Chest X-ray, AP view. Patient: 32 years old, sex M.
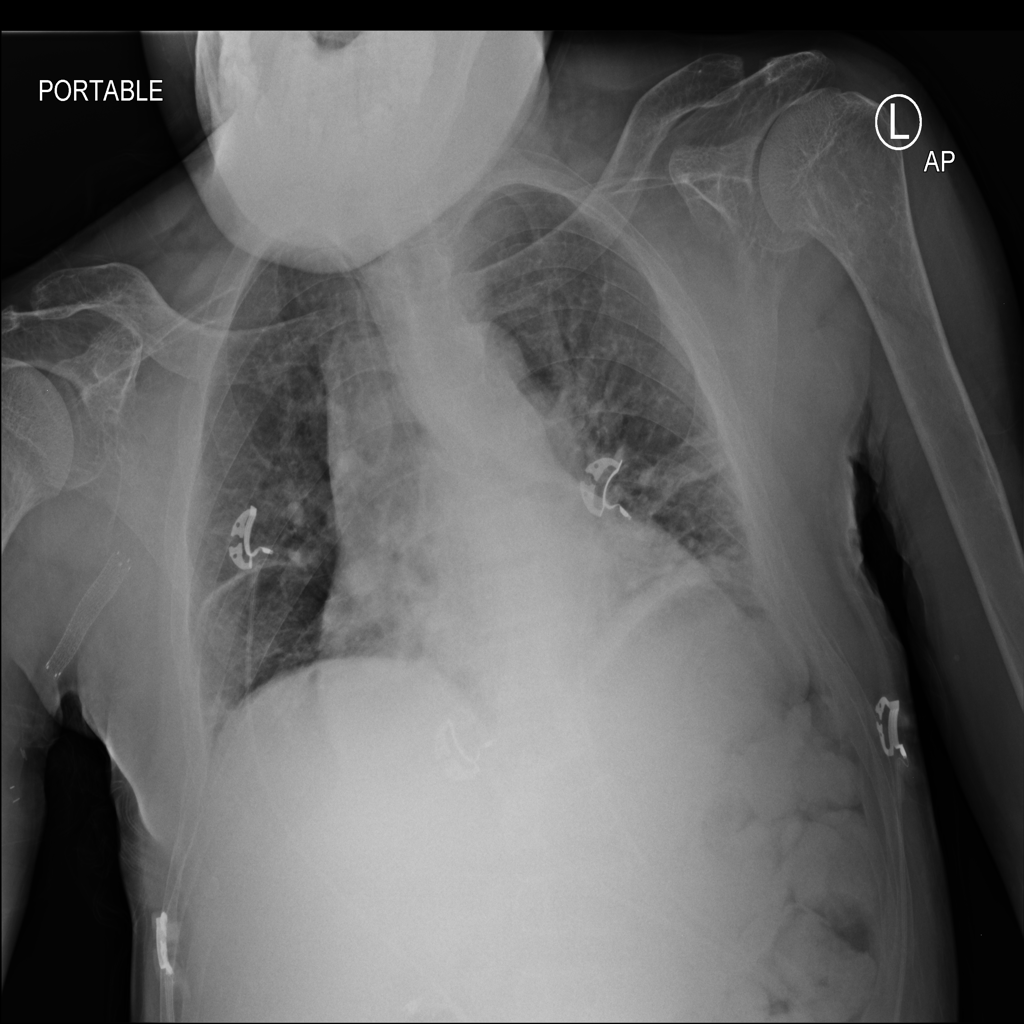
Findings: Atelectasis, Cardiomegaly